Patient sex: M
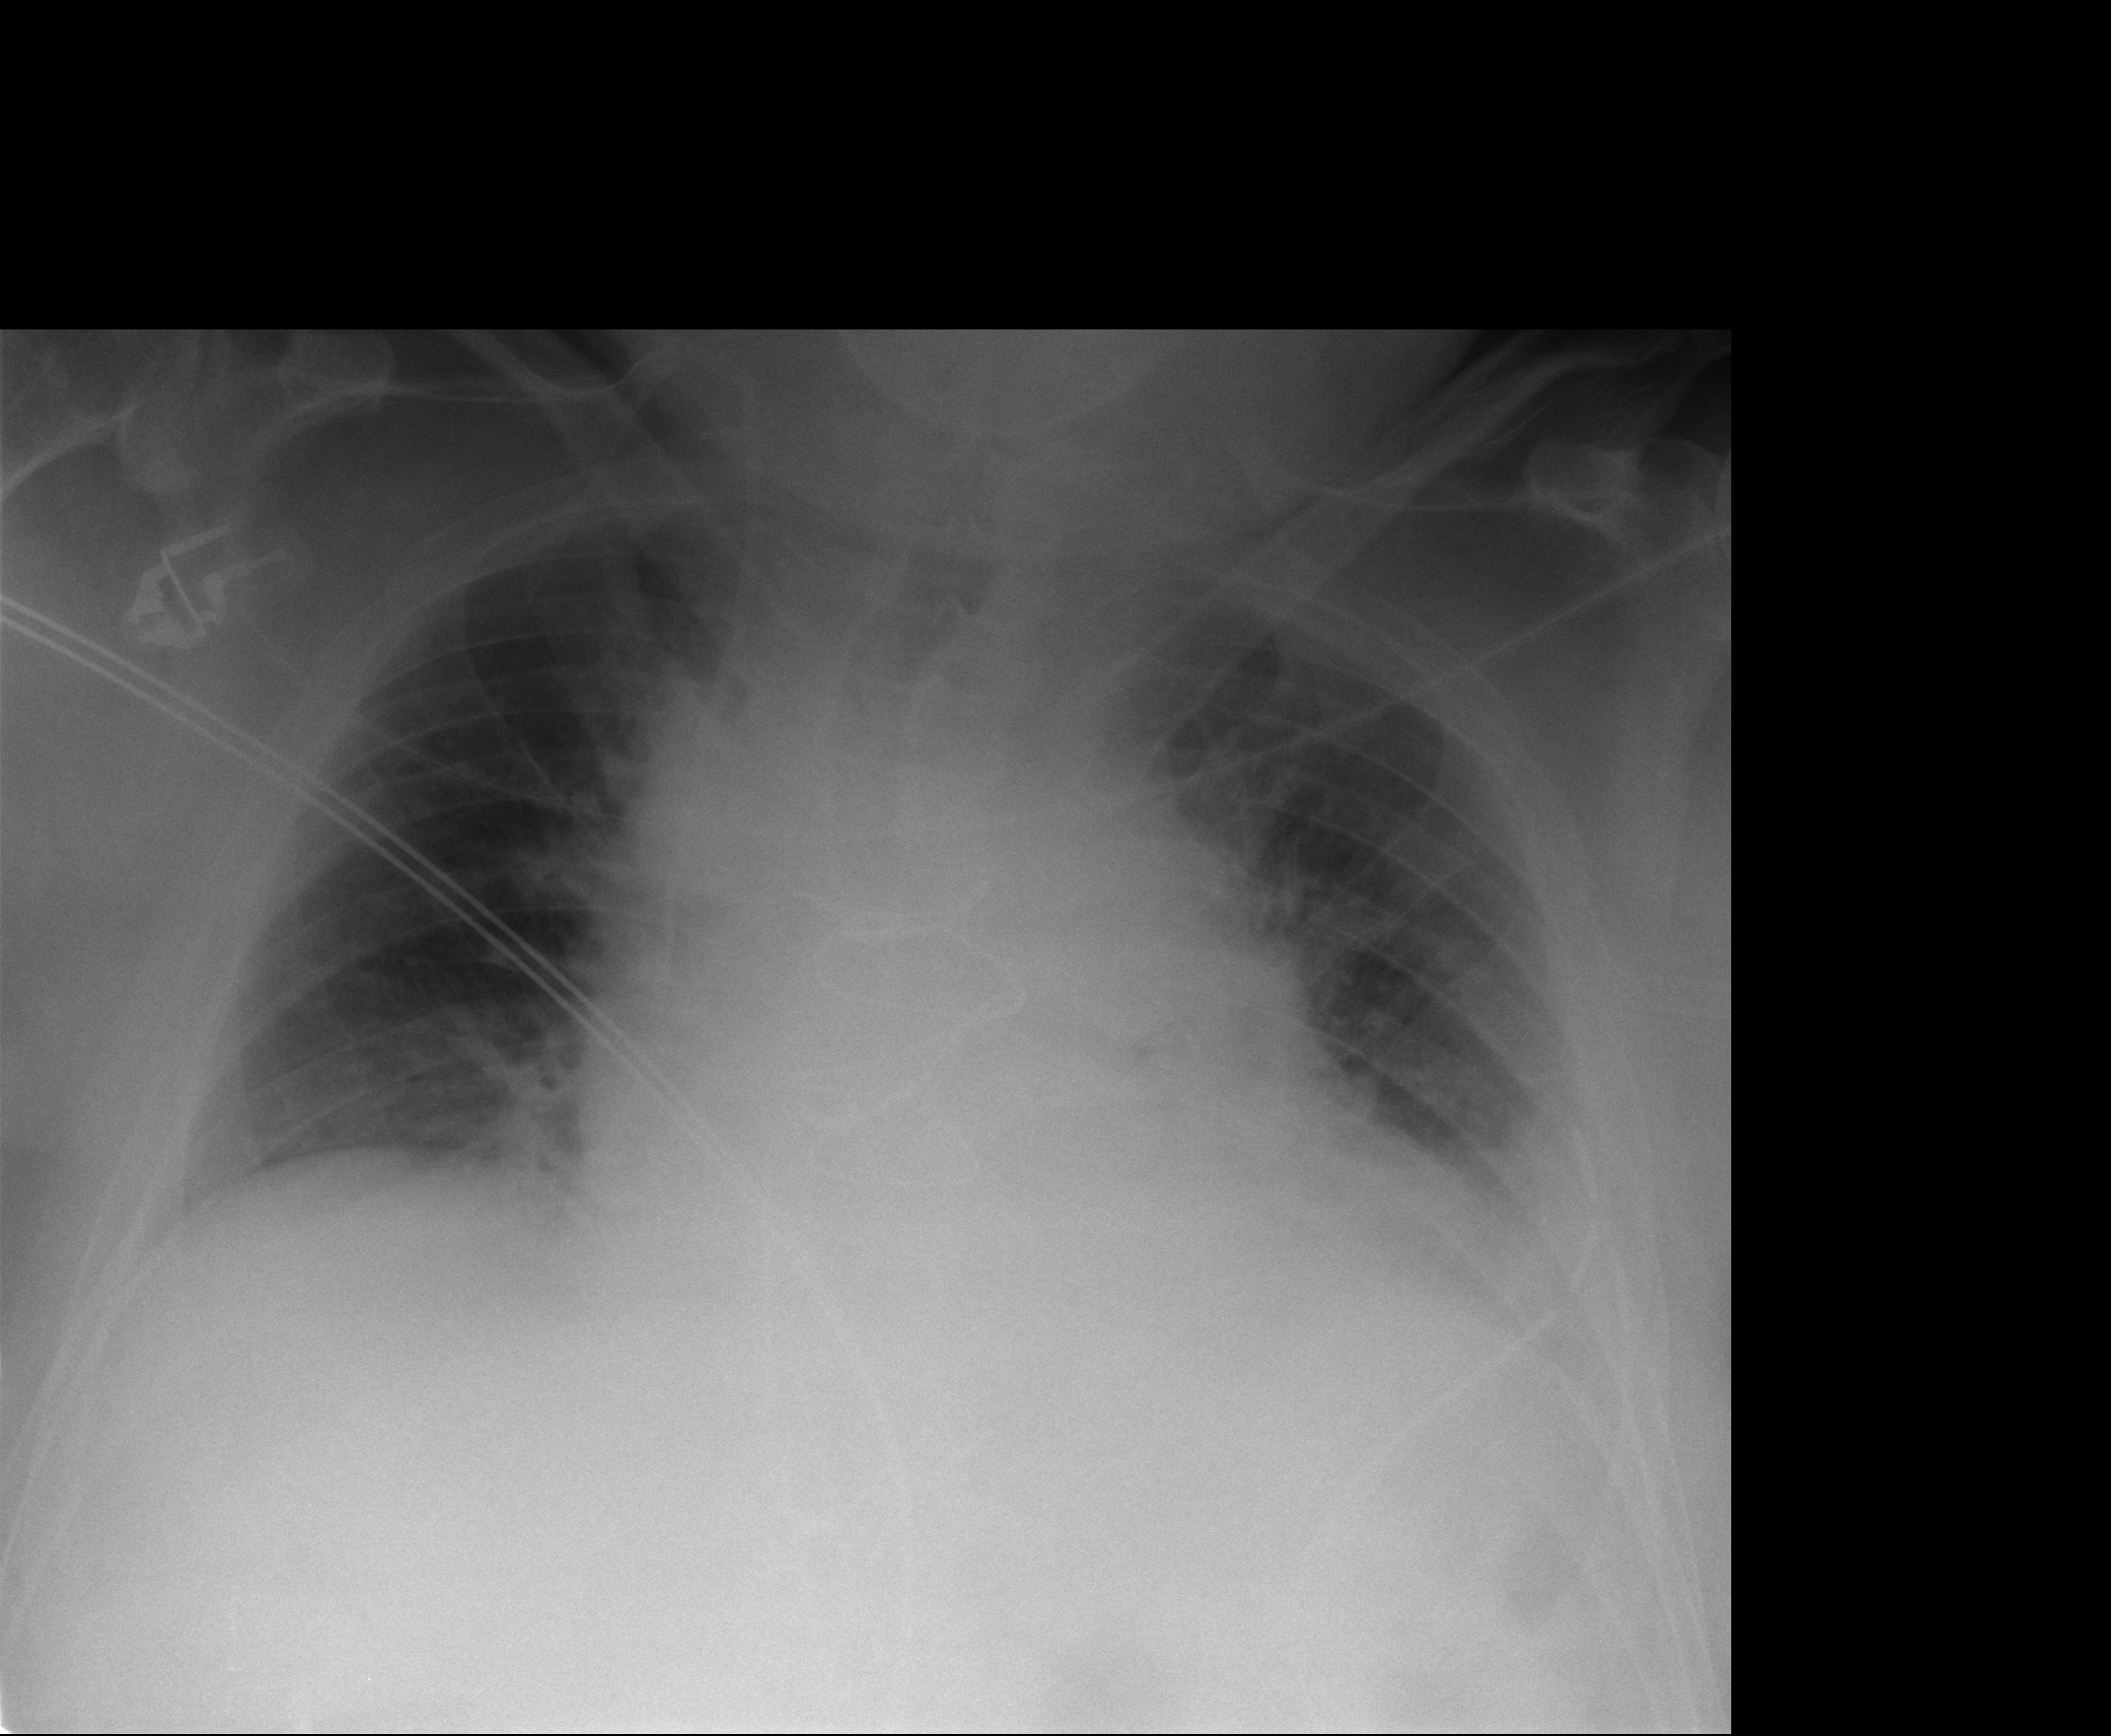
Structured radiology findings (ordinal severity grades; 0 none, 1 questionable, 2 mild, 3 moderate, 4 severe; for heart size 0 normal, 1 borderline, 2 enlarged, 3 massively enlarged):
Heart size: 3
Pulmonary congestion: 2
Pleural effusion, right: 0
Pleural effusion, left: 1
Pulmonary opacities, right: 0
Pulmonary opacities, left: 0
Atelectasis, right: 0
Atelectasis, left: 2